Field crop: tomato
Growth stage: 2
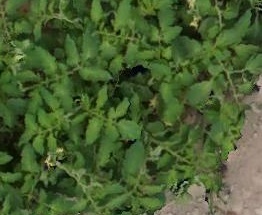
Species: tomato